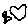
Label: line